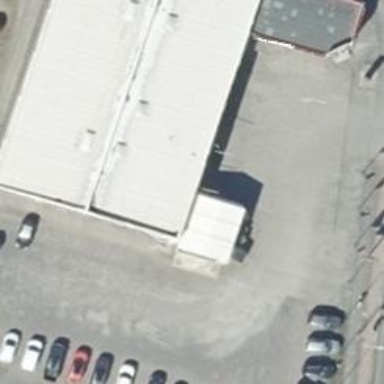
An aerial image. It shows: Fuel station.